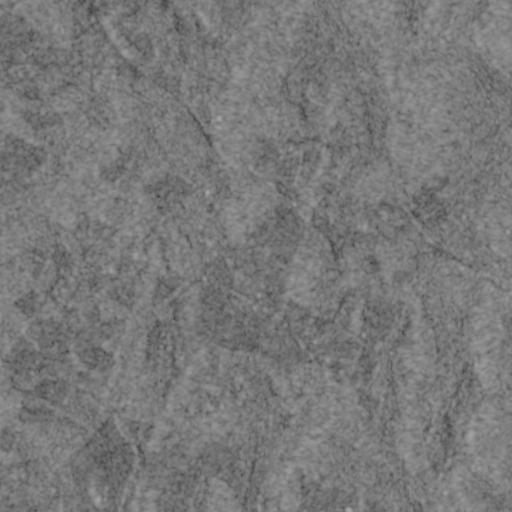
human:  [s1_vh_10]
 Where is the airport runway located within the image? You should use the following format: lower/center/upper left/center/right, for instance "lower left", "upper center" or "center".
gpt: The airport runway is located in the upper center of the image.
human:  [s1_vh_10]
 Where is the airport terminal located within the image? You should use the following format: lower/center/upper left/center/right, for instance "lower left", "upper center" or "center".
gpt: The airport terminal is located in the upper center of the image.
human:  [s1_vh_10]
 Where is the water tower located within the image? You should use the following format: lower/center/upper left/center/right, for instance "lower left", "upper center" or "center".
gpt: The water tower is located in the center right of the image.
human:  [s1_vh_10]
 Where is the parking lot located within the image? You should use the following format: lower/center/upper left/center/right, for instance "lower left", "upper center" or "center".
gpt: There is no parking lot in the image.

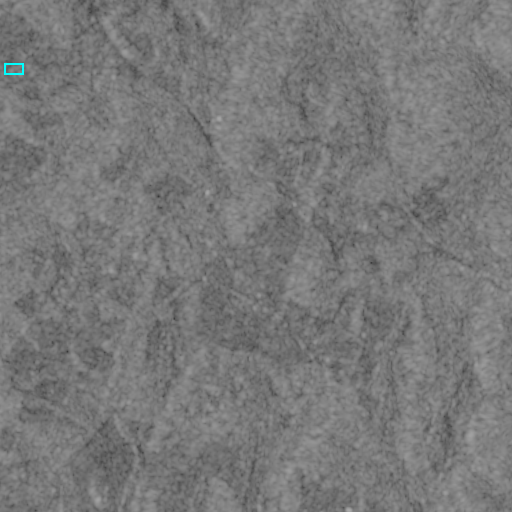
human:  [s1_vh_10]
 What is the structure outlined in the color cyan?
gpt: The structure outlined in cyan is a building.
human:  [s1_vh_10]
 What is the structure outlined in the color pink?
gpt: There is no pink outline.